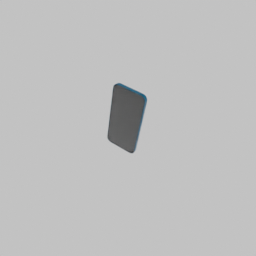
Label: electronics